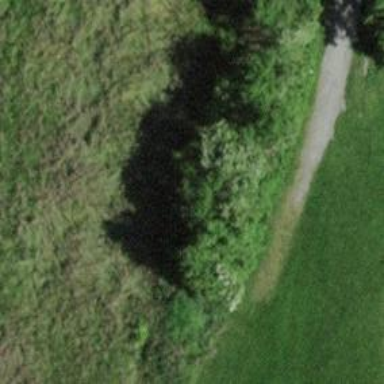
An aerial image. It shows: Hedge acting as barrier.